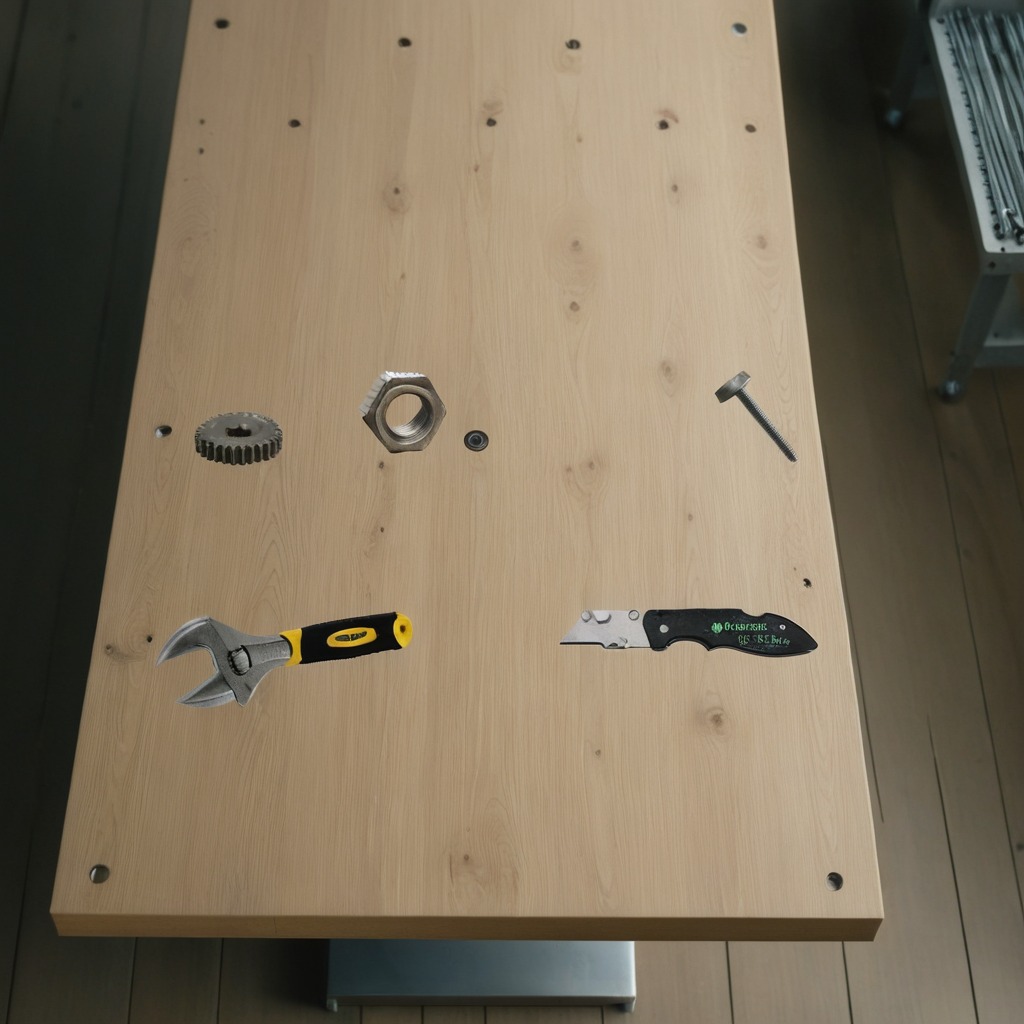
A steel gear with teeth, a utility knife, an iron nail, a metal nut, and a wrench are lying on the workbench inside a coastal fishing gear workshop.